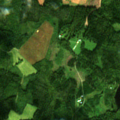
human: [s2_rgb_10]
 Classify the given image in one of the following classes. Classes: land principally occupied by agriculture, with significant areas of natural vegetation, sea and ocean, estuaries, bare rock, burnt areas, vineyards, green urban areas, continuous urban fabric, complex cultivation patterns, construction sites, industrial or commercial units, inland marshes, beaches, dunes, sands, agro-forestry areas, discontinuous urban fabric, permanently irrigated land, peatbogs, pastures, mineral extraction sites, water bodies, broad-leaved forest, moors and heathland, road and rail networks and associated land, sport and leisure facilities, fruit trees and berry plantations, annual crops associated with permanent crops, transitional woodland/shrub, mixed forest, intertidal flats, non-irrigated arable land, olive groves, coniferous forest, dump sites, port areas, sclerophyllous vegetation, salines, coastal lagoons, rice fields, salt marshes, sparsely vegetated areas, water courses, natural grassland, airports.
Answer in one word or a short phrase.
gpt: land principally occupied by agriculture, with significant areas of natural vegetation, mixed forest